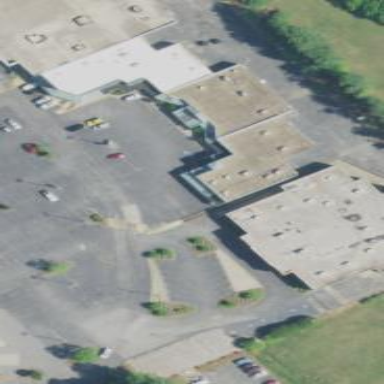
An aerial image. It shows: Commercial building.